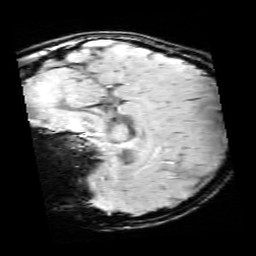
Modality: SWI
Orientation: sagittal
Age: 13
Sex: male
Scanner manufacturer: siemens
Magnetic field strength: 3 T
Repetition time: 0.027 s
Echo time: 0.02 s